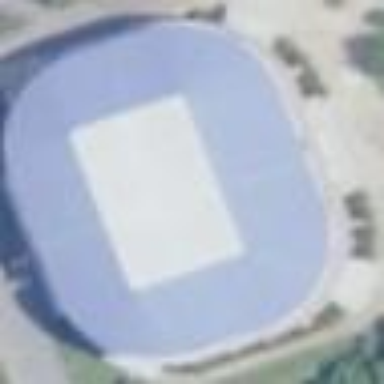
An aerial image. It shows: Stadium building designed for multiple sports and leisure activities.